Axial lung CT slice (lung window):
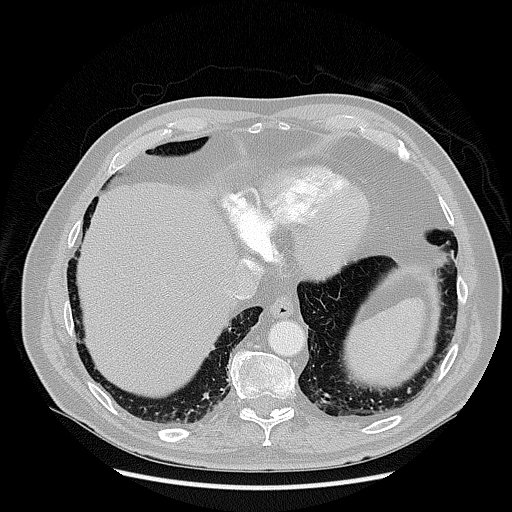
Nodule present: yes
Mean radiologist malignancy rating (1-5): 2